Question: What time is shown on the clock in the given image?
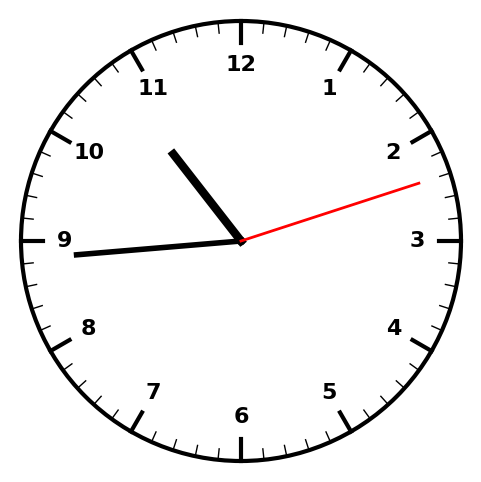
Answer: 10:44:12